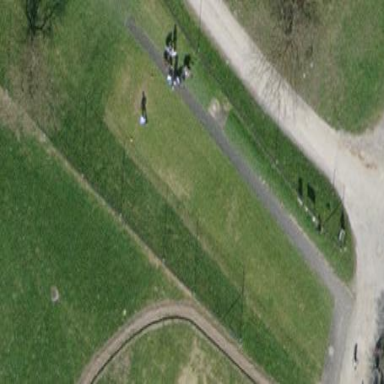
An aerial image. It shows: Grass area designated as golf tee.